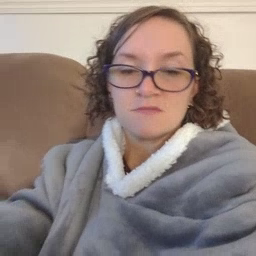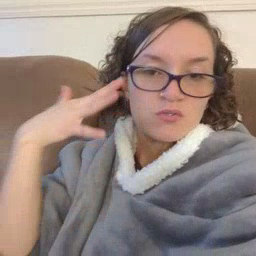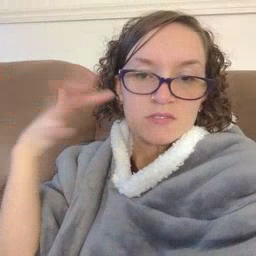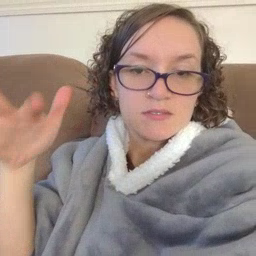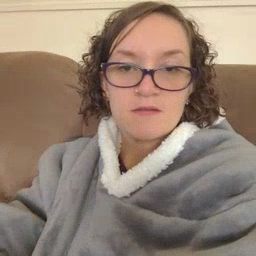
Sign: noisy